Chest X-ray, PA view. Patient: 57 years old, sex F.
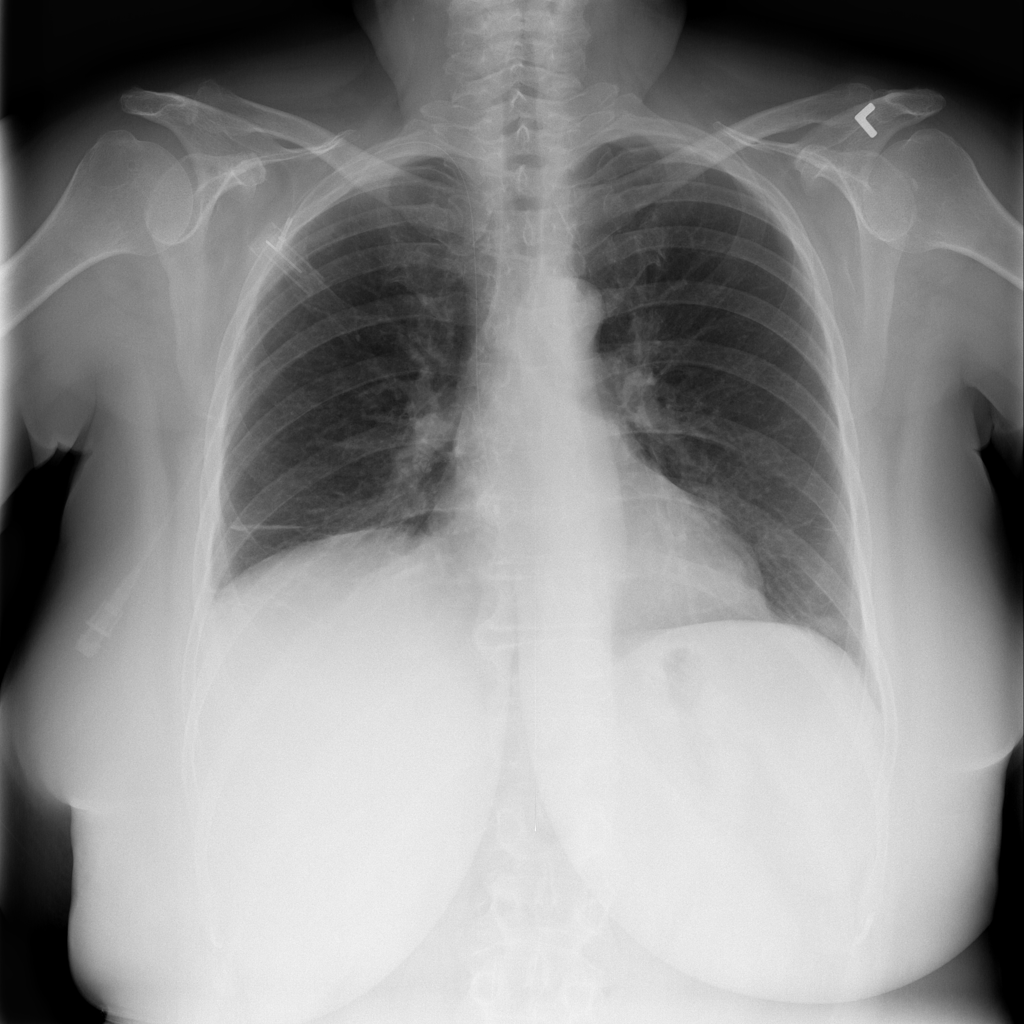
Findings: Effusion